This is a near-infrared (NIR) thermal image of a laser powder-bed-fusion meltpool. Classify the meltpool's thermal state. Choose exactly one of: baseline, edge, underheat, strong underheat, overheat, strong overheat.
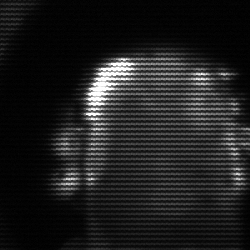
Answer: baseline